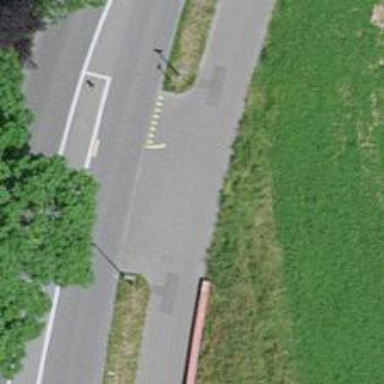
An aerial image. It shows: Asphalt cycleway.